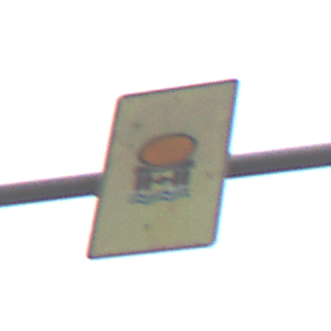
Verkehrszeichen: FahrzeugeMitWassergefaehrdenderLadungOhnePfeilsymbol
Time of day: Midday
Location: Outdoor (Nature)
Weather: Overcast
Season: Autumn
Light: Natural